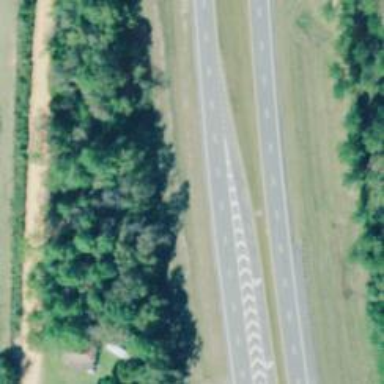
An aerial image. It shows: Asphalt trunk highway which is also expressway.